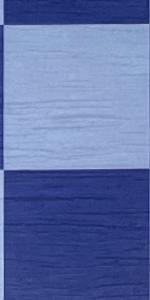
Label: Empty